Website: crate-barrel
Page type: delivery-shipping
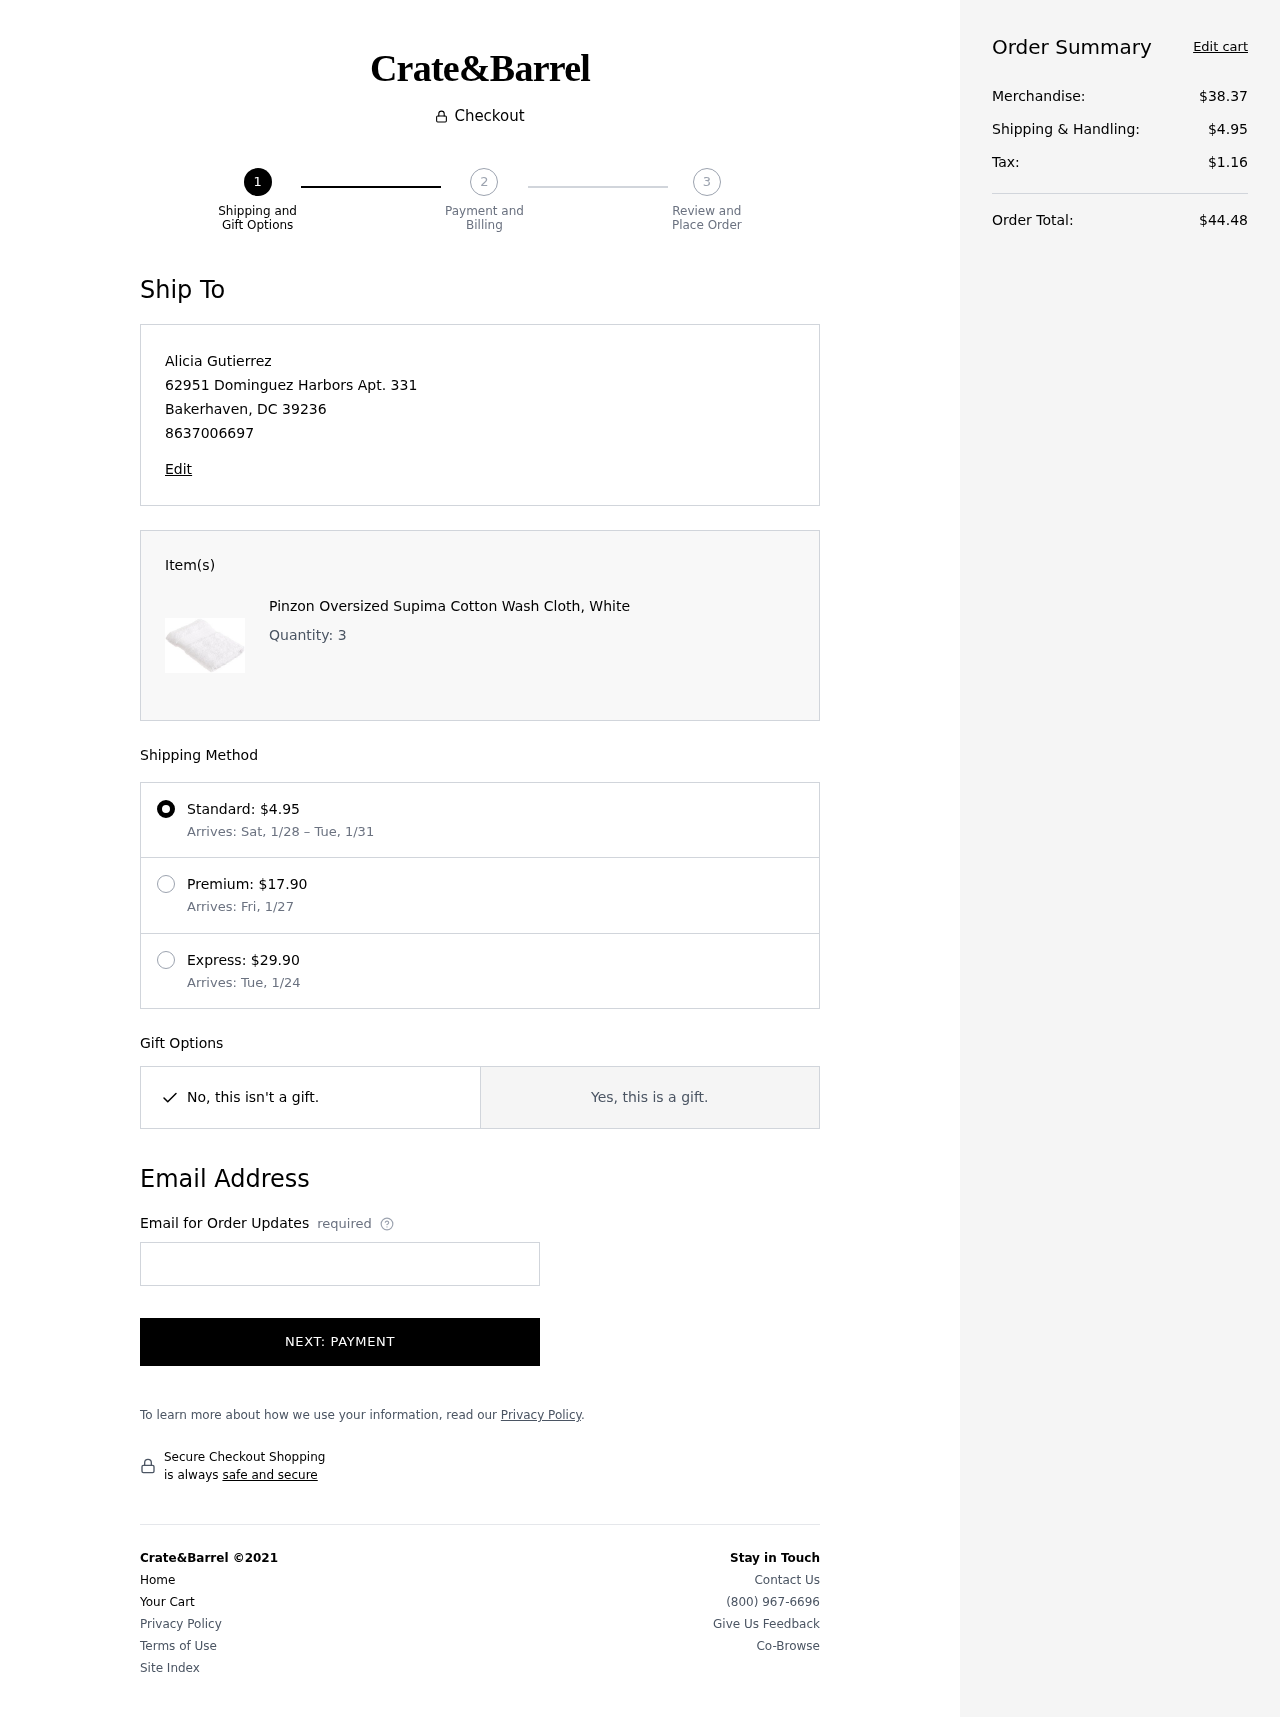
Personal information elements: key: PII_CITY
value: Bakerhaven
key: PII_EMAIL
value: aliciagutierrez@hotmail.com
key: PII_FULLNAME
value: Alicia Gutierrez
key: PII_PHONE
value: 8637006697
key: PII_POSTCODE
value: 39236
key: PII_STATE_ABBR
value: DC
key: PII_STREET
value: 62951 Dominguez Harbors Apt. 331
Product elements: key: PRODUCT1_NAME
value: Pinzon Oversized Supima Cotton Wash Cloth, White
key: PRODUCT1_QUANTITY
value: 3
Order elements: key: ORDER_SHIPPING_COST
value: $4.95
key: ORDER_SHIPPING_DATE
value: Sat, 1/28
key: ORDER_DELIVERY_DATE
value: Tue, 1/31
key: ORDER_SHIPPING_COST2
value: $17.90
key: ORDER_DELIVERY_DATE2
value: Arrives: Fri, 1/27
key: ORDER_SHIPPING_COST3
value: $29.90
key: ORDER_DELIVERY_DATE3
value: Arrives: Tue, 1/24
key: ORDER_SUBTOTAL
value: $38.37
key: ORDER_TAX
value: $1.16
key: ORDER_TOTAL
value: $44.48